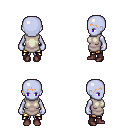
a pixel art fantasy rpg character, female body template, dark elf, purple skin, white tunic, gold greaves, plain hairstyle, maroon shoes, four views (front, back, left, right), 2x2 character sprite sheet, small pixel art, hard edges, no anti-aliasing